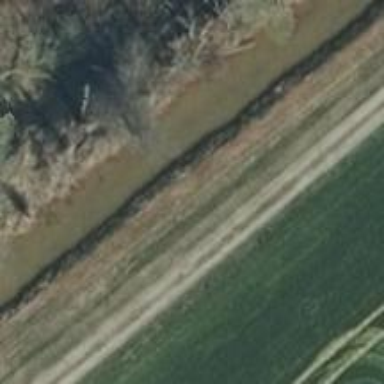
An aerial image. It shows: Dirt track road with grade3 tracktype.